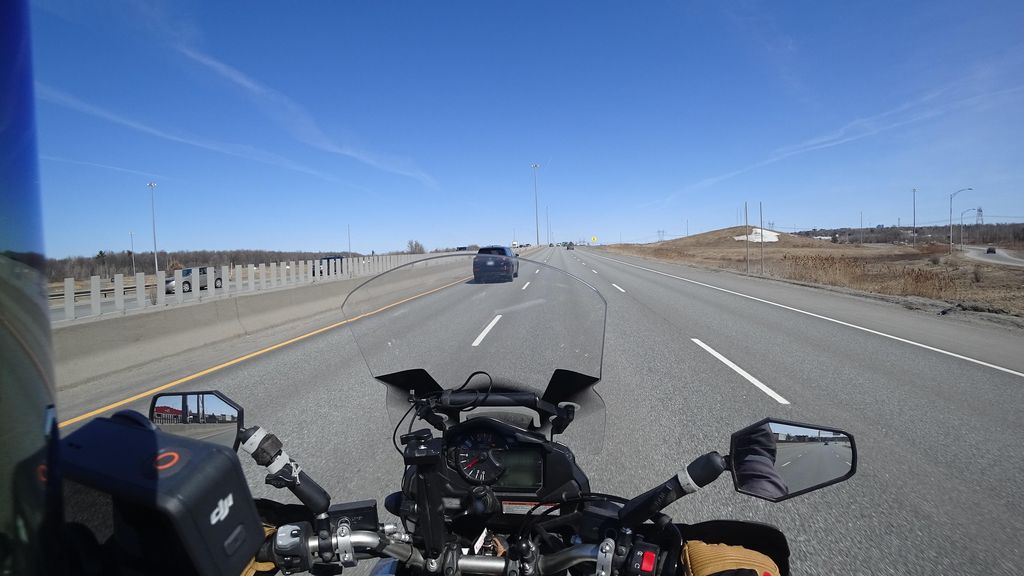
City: quebec_city